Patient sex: M
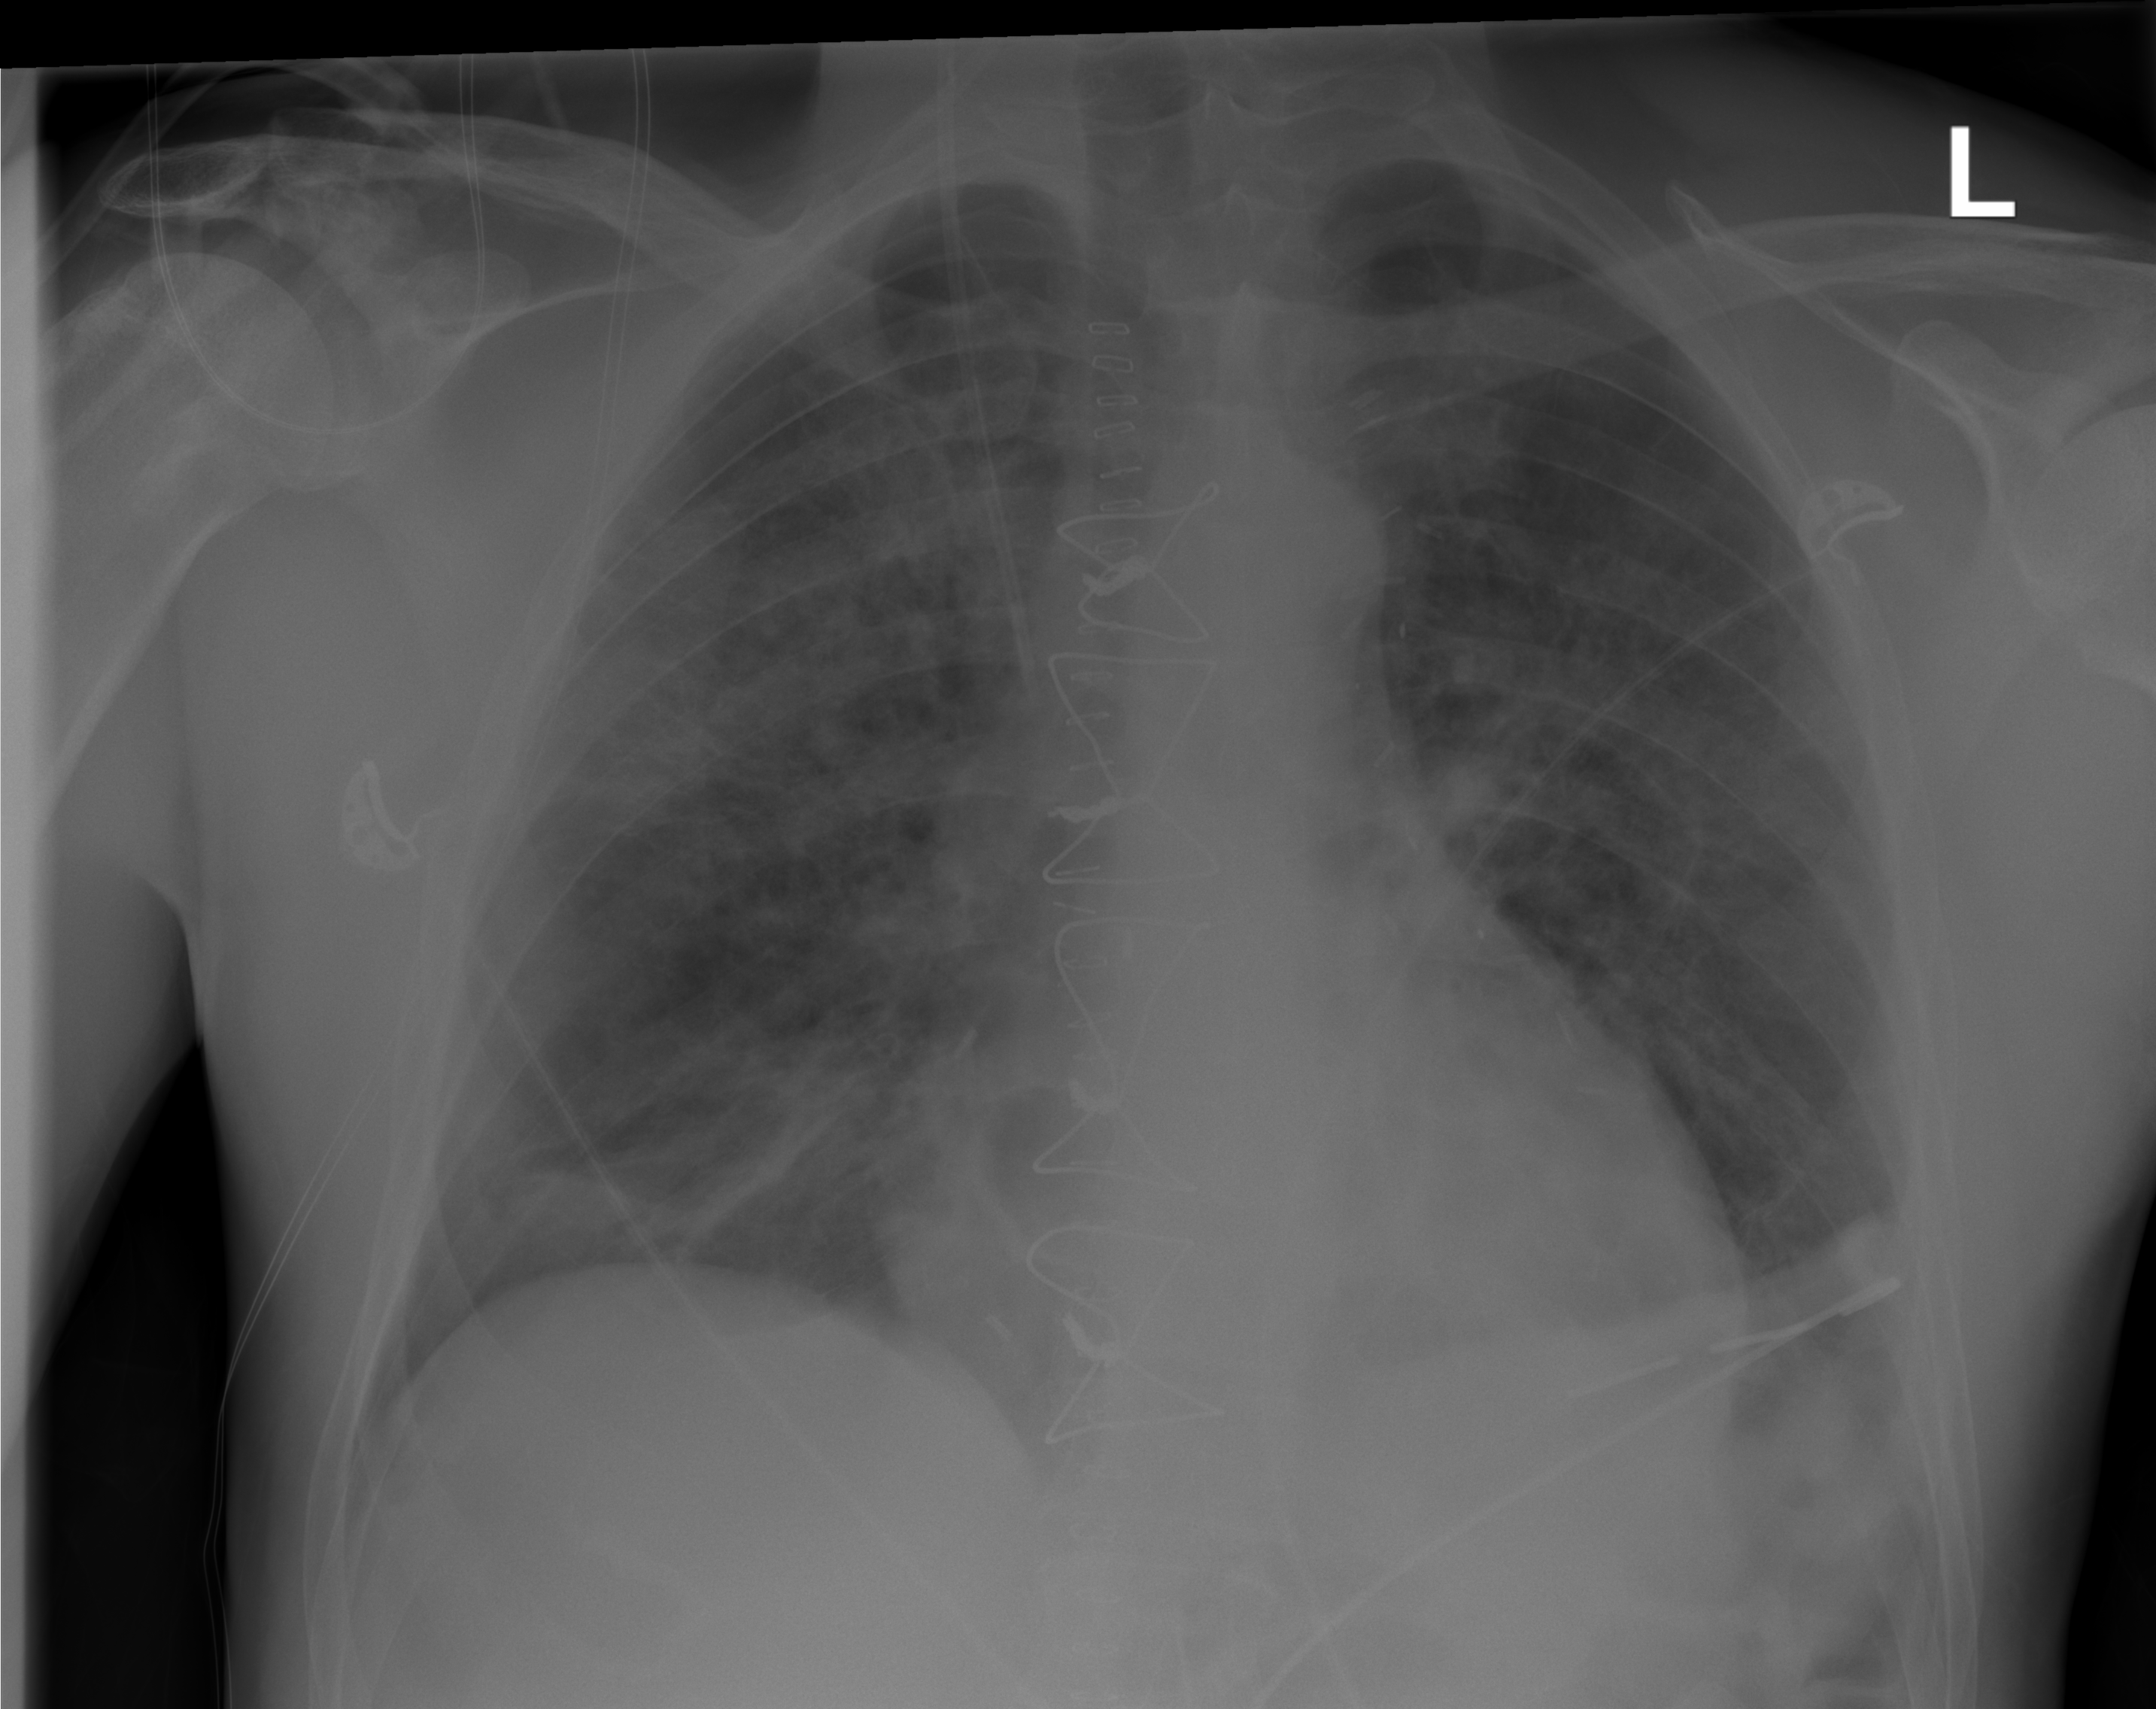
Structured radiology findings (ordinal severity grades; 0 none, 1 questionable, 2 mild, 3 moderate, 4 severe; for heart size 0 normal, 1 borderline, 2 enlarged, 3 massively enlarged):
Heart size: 1
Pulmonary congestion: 2
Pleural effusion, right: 1
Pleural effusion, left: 1
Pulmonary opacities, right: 1
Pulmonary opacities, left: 0
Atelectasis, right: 2
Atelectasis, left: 2